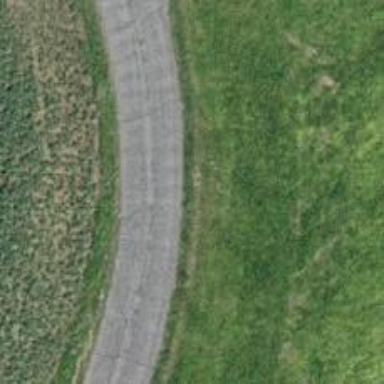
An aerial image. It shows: Well-maintained track road of grade 1.